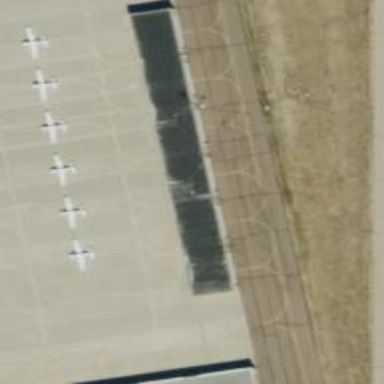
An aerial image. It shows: Image of taxiway at airport.